Question: We're looking to implement web (external user) SSO and an API gateway to support web apps and mobile apps, and potentially 3rd party apps and even B2B scenarios.
My thought is to have the SSO gateway handle user-level access to websites and APIs, authenticating end users using OAuth or OpenID Connect.
Sitting behind this, for any API URLs, is the API gateway. This is intended to handle the client-/application-level authentication using something like a client ID and secret.

The idea would be that the user would log into a website or mobile app, and then if/when that app needed to call an API it would need to send its own credentials (client credentials flow) as well as a bearer token proving who the user is as well (resource owner password flow).
The client credentials are less about security and more about coarse-grained access to API functions, giving visibility of API usage, traffic shaping, SLAs etc., but the user identity is needed to enforce data-level authorisation downstream.
Most API gateways I've looked at appear to only support a single level of authentication, e.g. we're looking at <URL> at the moment that can use OAuth to authentication to handle either a user or an app, but it's not obvious how to do both at once.
Is there any way to get the SSO gateway's user bearer token to play nicely with the API gateway's client bearer token or credentials, preferably in a fairly standards-based way? Or do we just have to hack it so that one comes through in the auth header and the other in the payload? Or is there a way to have a combined approach (e.g. hybrid bearer token) that can serve both purposes at once?
I'm kind of surprised that with all the work going on in identity management (OAuth2, OpenID Connect, UMA, etc.) nobody is looking at a way of handling simultaneously the multiple levels of authentication - user, client, device, etc.
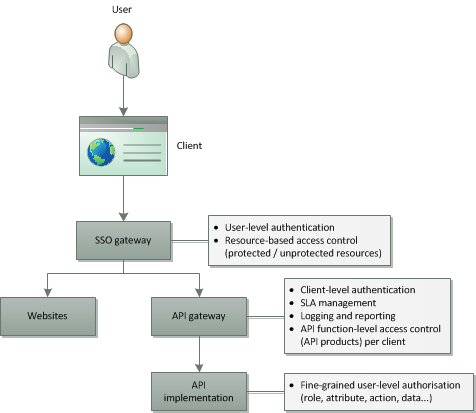
Answer: Unfortunately I don't have enough reputation points to comment on the previous post, so I'll add my two cents here. Full disclosure: I work for Apigee.
<URL> explains how to give the access token to the Apigee OAuthV2 policy in a place other than the Authorization header. If you've stored the SSO bearer token as an attribute of the Apigee OAuth token then once the Apigee token is validated you'll automatically get the SSO bearer token as a flow variable and can use it as needed.
For example, if you send the token as a "token" query parameter on the request you can code the following in the OAuthV2 policy
request.queryparam.token
and the policy will pull it from that query parameter.